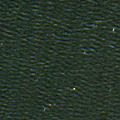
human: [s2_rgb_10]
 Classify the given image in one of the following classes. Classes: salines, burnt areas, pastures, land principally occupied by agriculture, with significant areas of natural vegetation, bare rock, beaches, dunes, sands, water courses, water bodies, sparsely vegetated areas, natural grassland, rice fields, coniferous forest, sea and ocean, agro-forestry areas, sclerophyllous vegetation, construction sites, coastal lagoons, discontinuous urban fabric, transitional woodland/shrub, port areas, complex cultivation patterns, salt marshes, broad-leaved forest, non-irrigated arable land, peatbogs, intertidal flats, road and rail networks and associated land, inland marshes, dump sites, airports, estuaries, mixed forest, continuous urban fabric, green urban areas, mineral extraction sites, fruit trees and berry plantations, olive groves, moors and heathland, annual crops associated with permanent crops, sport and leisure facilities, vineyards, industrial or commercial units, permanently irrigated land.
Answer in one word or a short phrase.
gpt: sea and ocean